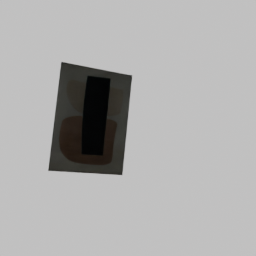
Label: decoration